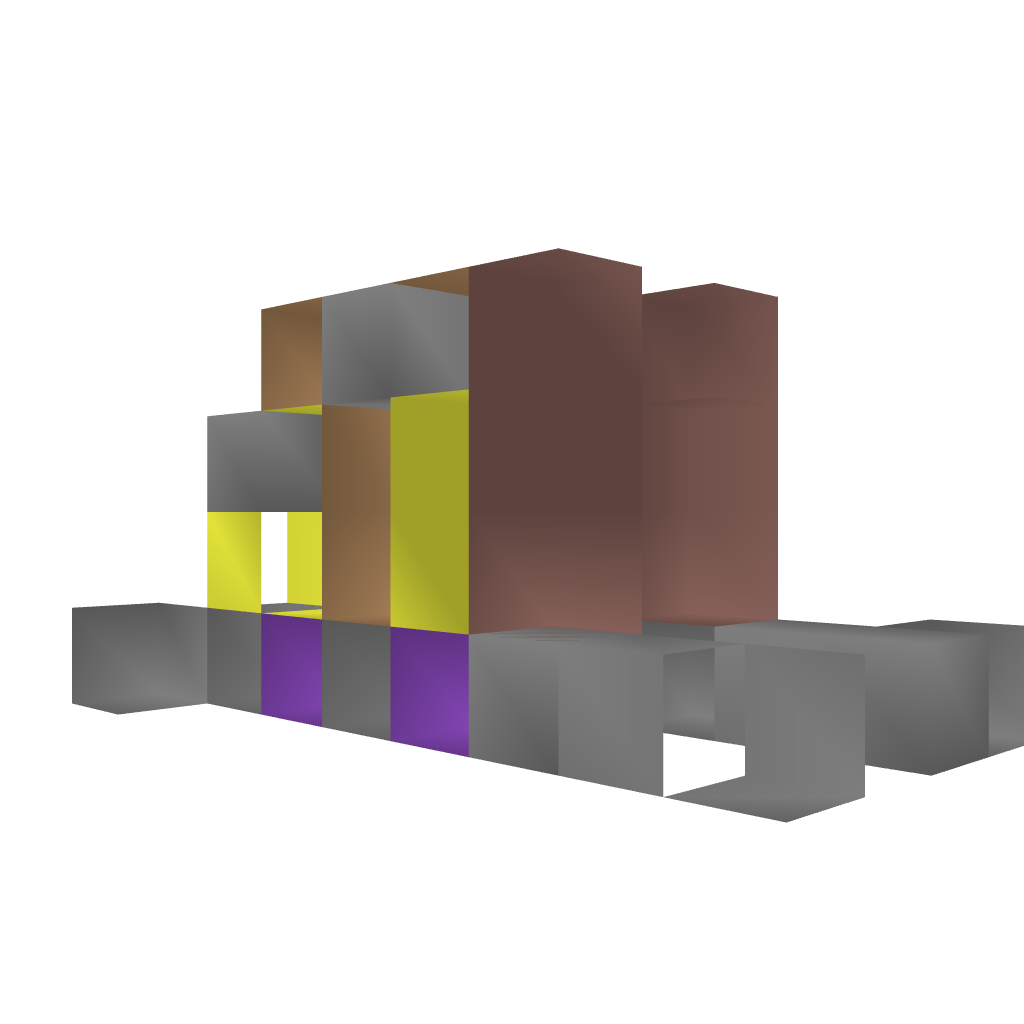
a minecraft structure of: Forklift bad low quality